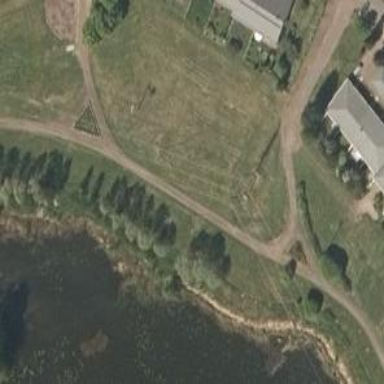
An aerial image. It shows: Disc golf basket.